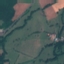
Land use / land cover: Pasture